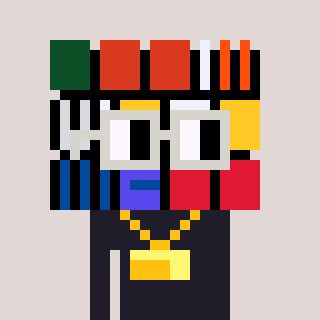
a pixel art character with square light gray glasses, a abstract-shaped head and a grayscale-colored body on a warm background